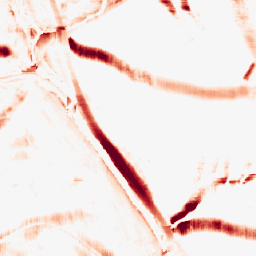
Category: morphological
Decomposition family: morphological_square
Decomposition parameters: operation: opening
size: 20
Upsampling method: area
Upsampling parameters: scale: 2
Upsampling scale: 2